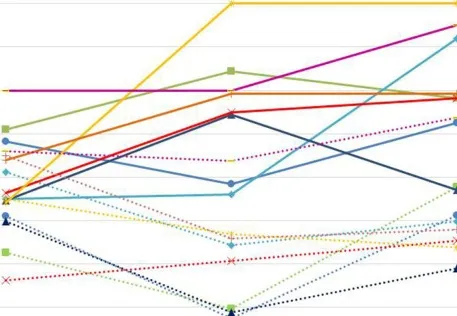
Average transition of SF36 with and without ninjin'yoeito. PF, RP, BP, GH, VT, SF, RE, MH: average value of SF-36 of three people who received ninjin'yoeito. RF', RP', BP', GH', VT', SF', RE', and MH': average value of SF-36 of five people who did not receive ninjin'yoeito.
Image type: pathology (immunostaining)